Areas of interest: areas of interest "Training Institution"
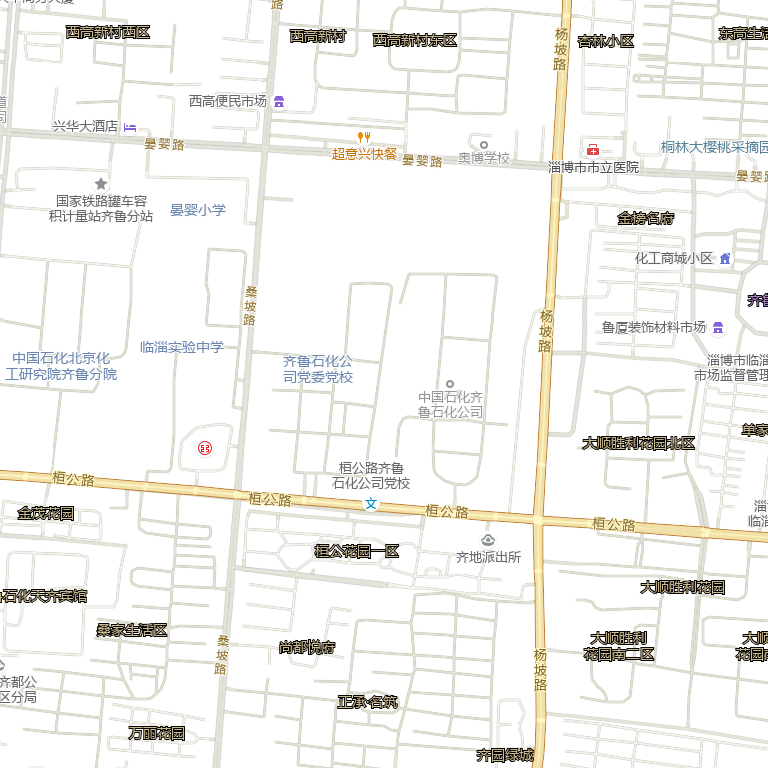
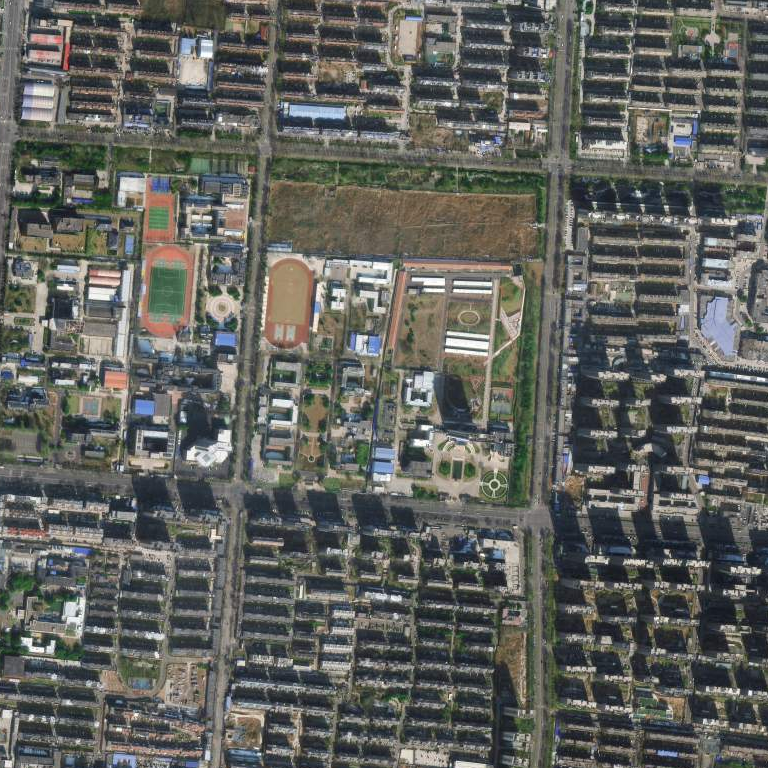